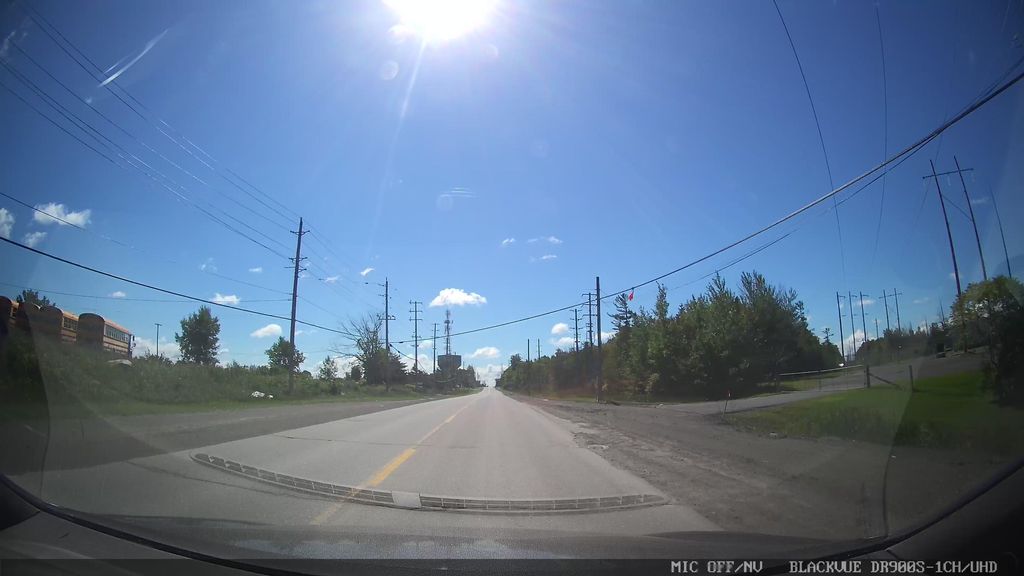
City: ottawa-gatineau